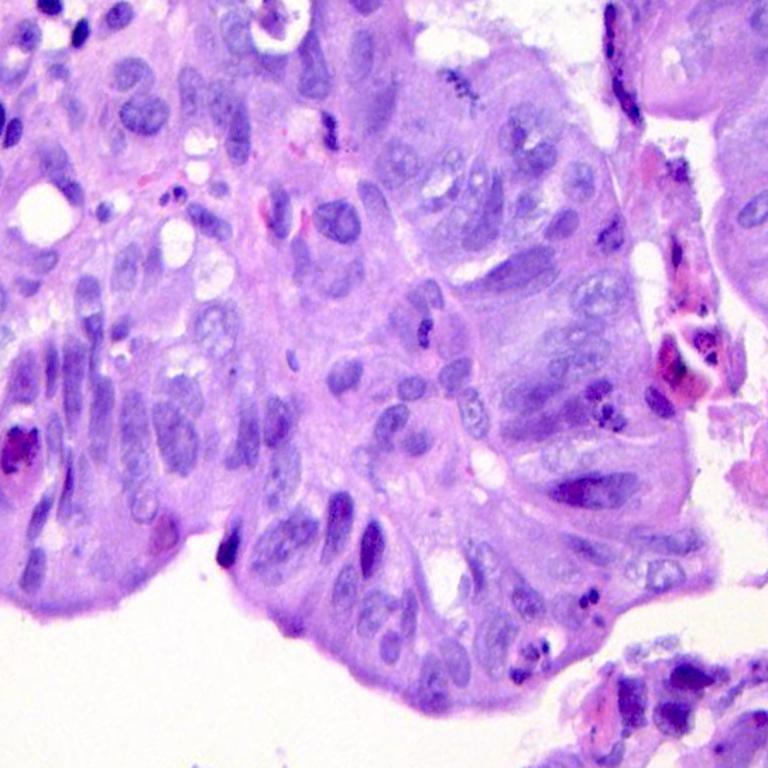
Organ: colon
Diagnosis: adenocarcinomas